Question: The coffeescript interpreter at coffeescript.org doesn't seem to like the 'for' keyword in any context in which I try to use it, reporting "unexpected terminator" when the 'r' is typed. Anyone have any idea what is going on? I've tried Safari and Chrome on my Mac. The following image shows the simplest example of the failure.

Edit: As noted in my comment on the accepted answer below, it turns out all of the 'for' examples I had tried were incomplete or (unbeknownst to me at the time) invalid.
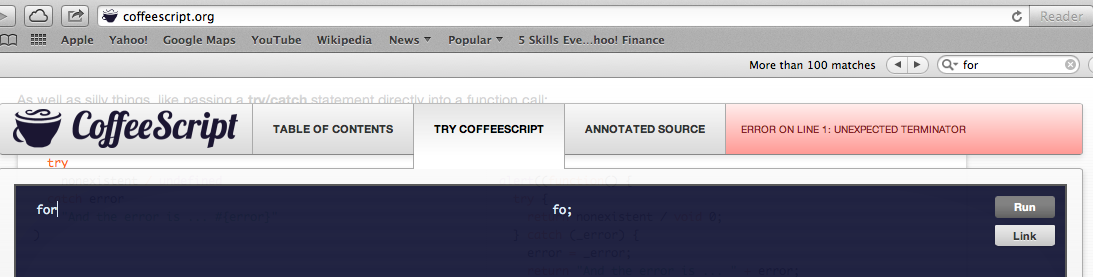
Answer: If you enter a complete statement it will be OK, for instance:
'''
for i in [1..3]
alert i
'''
'for' on its own is not valid CoffeeScript.